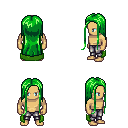
a pixel art fantasy rpg character, male body template, human, tanned skin, green cape, metal pants, green extra-long hairstyle, four views (front, back, left, right), 2x2 character sprite sheet, small pixel art, hard edges, no anti-aliasing